Question: I'm trying to get an easy to read graph, but when I plot it with matplotlib.pyplot, the y-axis doesn't read consistently like how the x-axis is (the y-axis goes from 26 to 25 to 24 to 37, etc) What am I doing wrong!

'''
temp = ['26', '26', '25', '24', '24', '24', '24', '24', '24', '24', '24', '24', '24', '24', '24', '24', '24', '24', '24', '24', '24', '24', '24']
hum = ['37', '38', '38', '39', '39', '40', '40', '40', '40', '40', '40', '40', '40', '41', '40', '39', '39', '39', '39', '39', '39', '39', '39']
time = [5, 10, 15, 20, 25, 30, 35, 40, 45, 50, 55, 60, 65, 70, 75, 80, 85, 90, 95, 100, 105, 110, 115]
plt.plot(time, temperature, color="green")
plt.plot(time, humidity, color="orange")
plt.xlabel("time (minutes)")
plt.ylabel("Temp/Humidity (C,%)")
plt.title("Temp and Humidity over time")
plt.show()
'''
My results are graphed correctly but are poorly graphed in terms of being constant
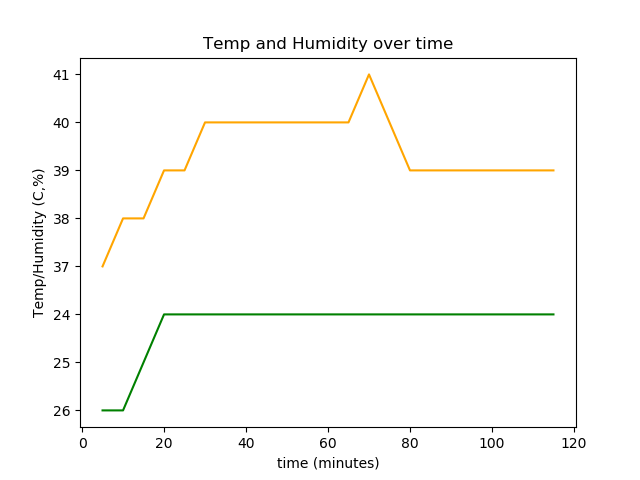
Answer: Your data is read as 'string' you need to convert to 'int' (or float) by yourself
'''
temp = list(map(int, temp)) # change data from string to int
hum = list(map(int, hum))
plt.plot(time, temp, color="green")
plt.plot(time, hum, color="orange")
plt.axis([None, None, 0, 45]) # if you to set Y limits
'''